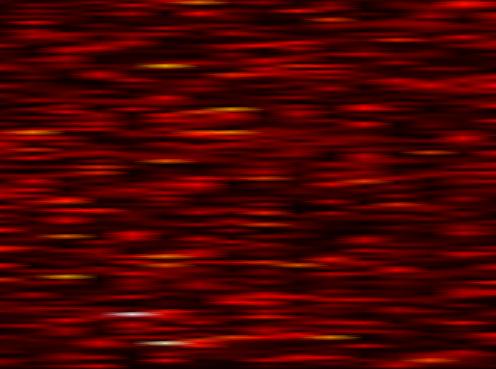
Label: FBMC